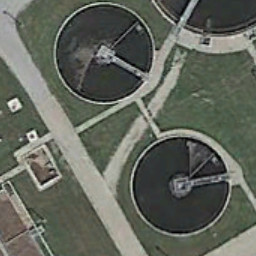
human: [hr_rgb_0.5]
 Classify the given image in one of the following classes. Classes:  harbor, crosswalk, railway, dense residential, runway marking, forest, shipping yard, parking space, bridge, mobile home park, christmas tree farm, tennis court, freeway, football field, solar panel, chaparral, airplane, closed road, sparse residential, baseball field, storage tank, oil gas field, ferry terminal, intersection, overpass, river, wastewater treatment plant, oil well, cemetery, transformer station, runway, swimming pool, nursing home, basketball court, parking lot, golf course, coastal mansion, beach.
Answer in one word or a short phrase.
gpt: wastewater treatment plant